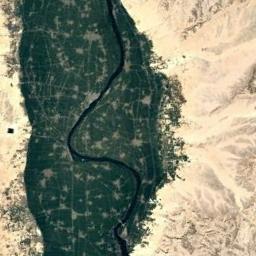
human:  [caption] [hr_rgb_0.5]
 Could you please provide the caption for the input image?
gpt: A serpentine blue river with green basins on both sides of the bank, Surrounded by tan mountains .

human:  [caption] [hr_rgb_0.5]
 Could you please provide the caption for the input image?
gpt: The river is surrounded by trees .

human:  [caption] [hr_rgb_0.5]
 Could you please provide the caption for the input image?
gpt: The deep blue river with a winding bank has a wide floodplain covered with vegetation and the river goes through the wasteland .

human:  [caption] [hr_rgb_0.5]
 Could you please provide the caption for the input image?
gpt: The river goes through bare land and green grass .

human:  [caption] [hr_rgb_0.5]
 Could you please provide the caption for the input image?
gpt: There are many green farmlands around the river .